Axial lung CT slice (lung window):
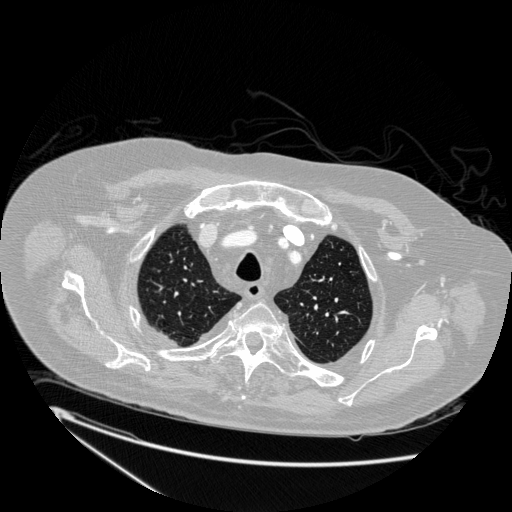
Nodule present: no